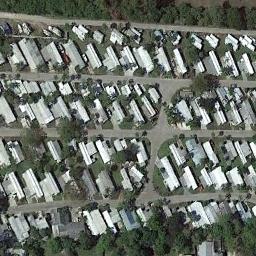
Label: residential